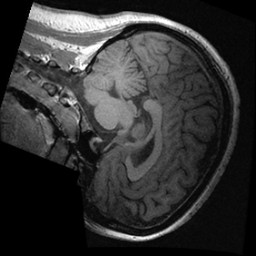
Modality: T1w
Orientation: sagittal
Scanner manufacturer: ge
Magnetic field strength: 3 T
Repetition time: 0.007008 s
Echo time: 0.002612 s